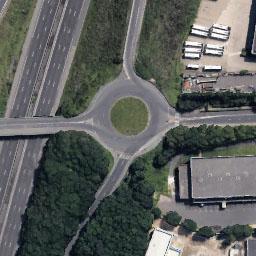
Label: roundabout